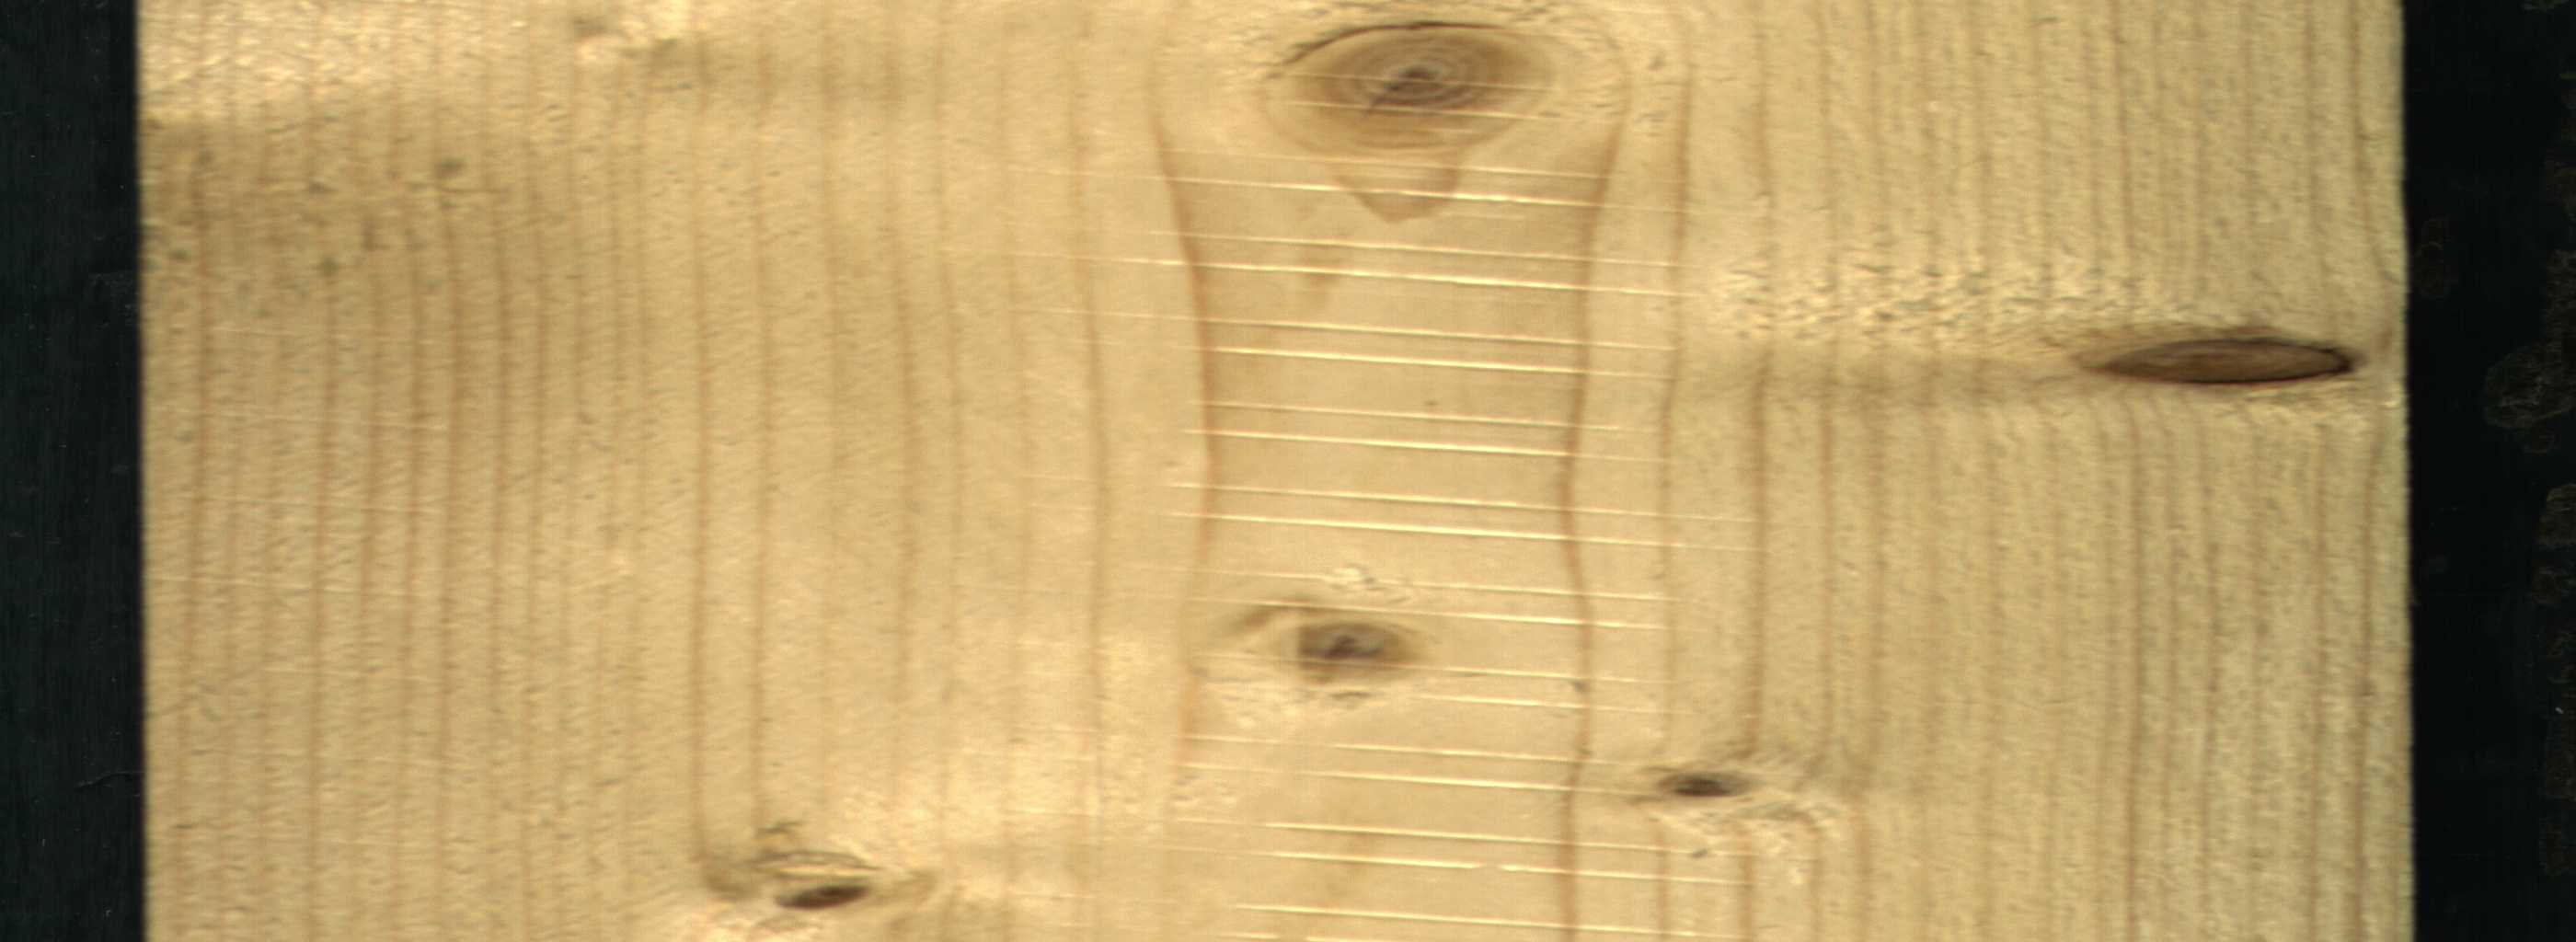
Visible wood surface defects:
Dead_Knot
Live_Knot
Live_Knot
Live_Knot
Live_Knot